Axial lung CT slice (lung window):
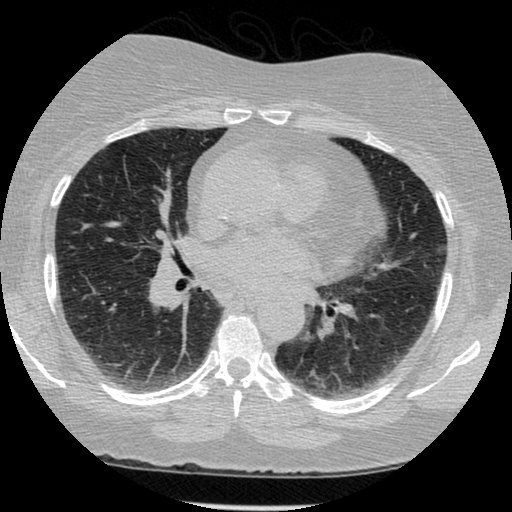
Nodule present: no